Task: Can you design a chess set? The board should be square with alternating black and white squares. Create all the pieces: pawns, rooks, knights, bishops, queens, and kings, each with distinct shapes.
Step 3944:
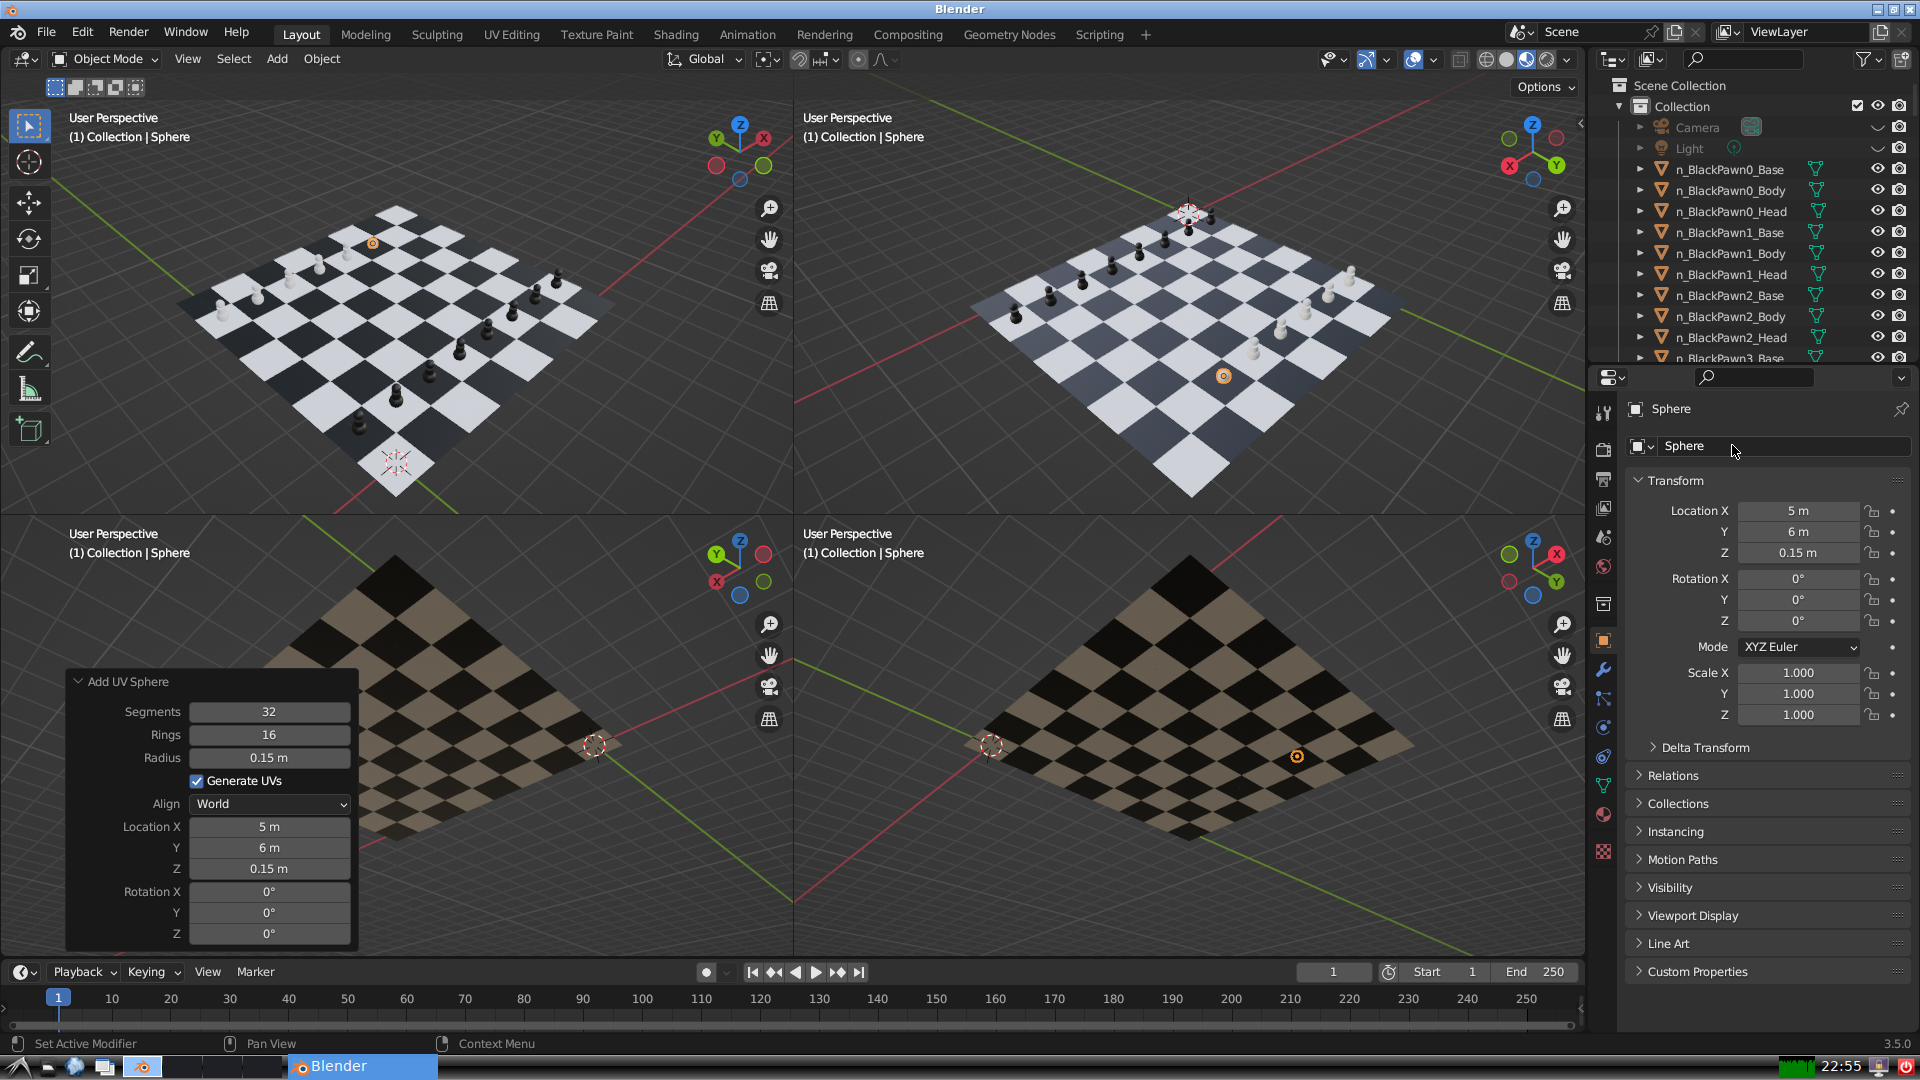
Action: click: no